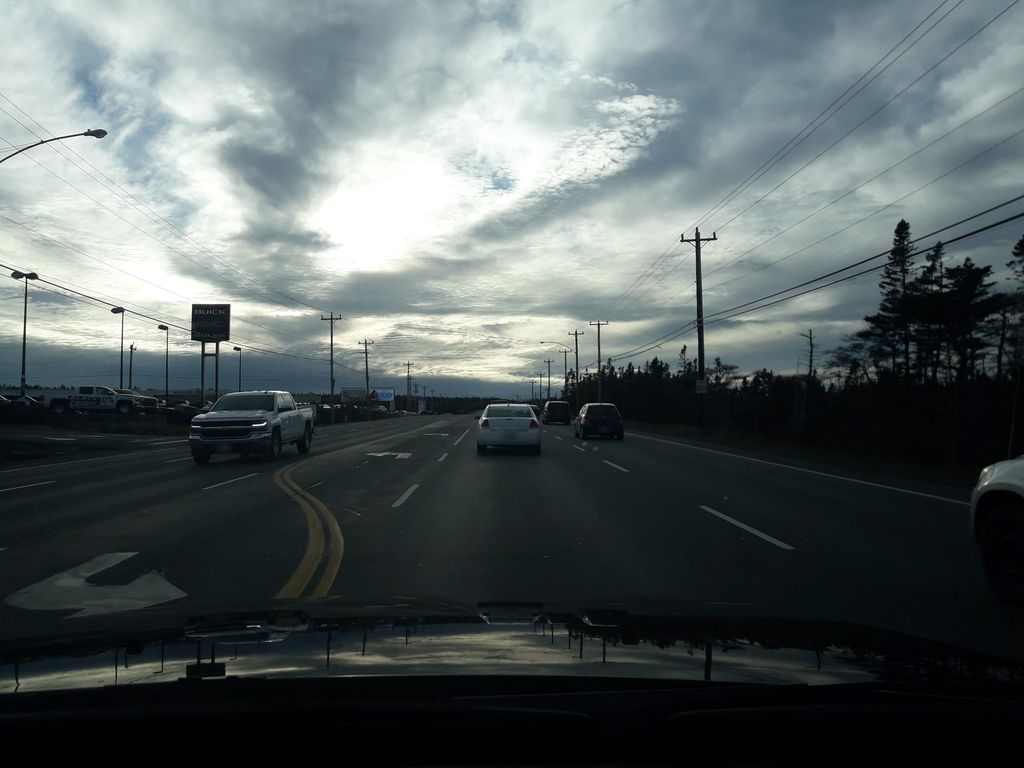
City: st_johns